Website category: sports
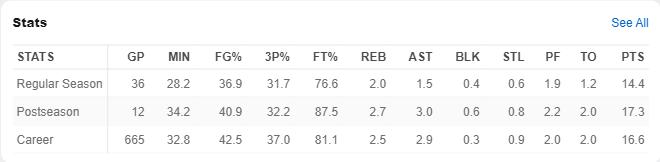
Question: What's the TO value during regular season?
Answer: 1.2

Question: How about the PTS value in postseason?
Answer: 17.3

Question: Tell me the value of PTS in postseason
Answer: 17.3

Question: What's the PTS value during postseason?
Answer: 17.3

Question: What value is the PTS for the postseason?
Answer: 17.3

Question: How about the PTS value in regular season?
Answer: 14.4

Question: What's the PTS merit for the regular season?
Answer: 14.4

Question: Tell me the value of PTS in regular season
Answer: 14.4

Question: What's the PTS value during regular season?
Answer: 14.4

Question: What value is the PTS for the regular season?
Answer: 14.4

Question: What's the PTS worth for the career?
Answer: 16.6

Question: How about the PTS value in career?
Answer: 16.6

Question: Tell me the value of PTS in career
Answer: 16.6

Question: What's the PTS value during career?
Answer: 16.6

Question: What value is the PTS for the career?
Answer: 16.6